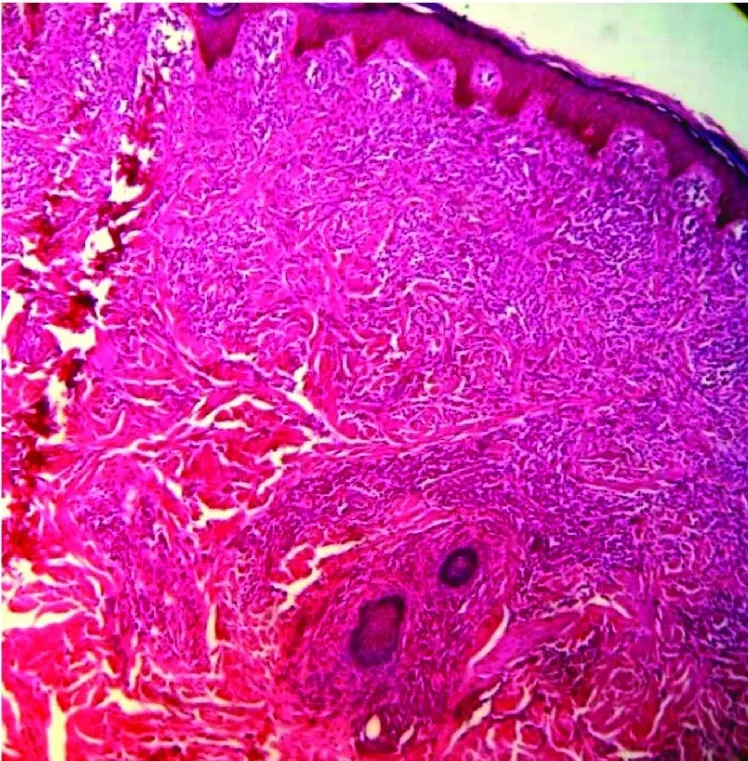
Dense monomorphic inflammatory infiltrate in upper and mid dermis.
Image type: pathology (h&e)